Question: Using SonarQube 4.1.1 on Maven based Java project.
I have a few rules that I want to exclude on specific Java files.
Here are my use cases:-
1. Exclude a set of issues
2. That set of issues must be excluded only when the files have some regular expression.
3. I do not want to blanket exclude the issues - i.e. I intend to catch these issues in other files.
4. I do not want blanket exclude the files i.e. I intend to catch other issues on these files.
I don't see any option as to how to accomplish this using Exclusions on the SonarQube Dashboard.

:
What are my options to address my use cases other than (obviously) exclude these on a case by case basis ?
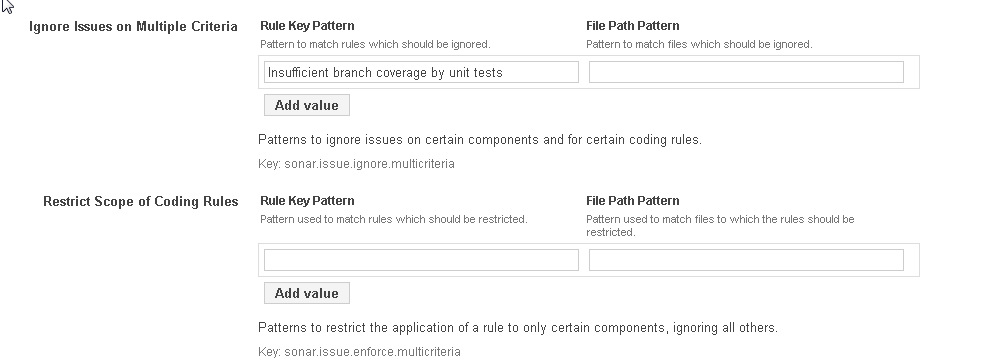
Answer: Your use case is indeed not covered. This is a combination of the different exclusion modes that currently exist, but SonarQube does not provide such a detailled exclusion mechanism.